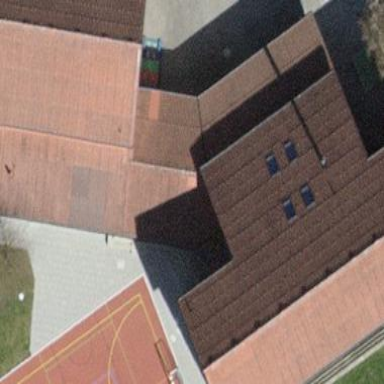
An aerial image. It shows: School building.